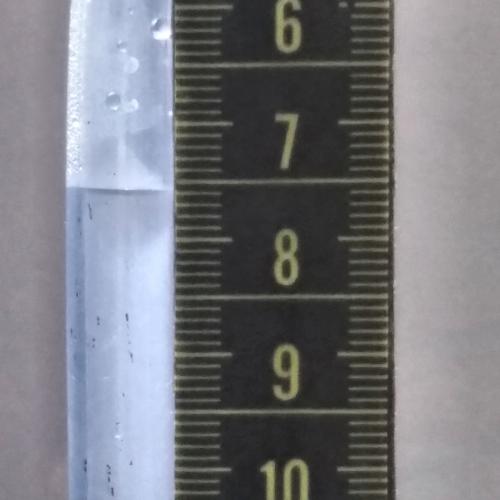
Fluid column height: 7.6 cm